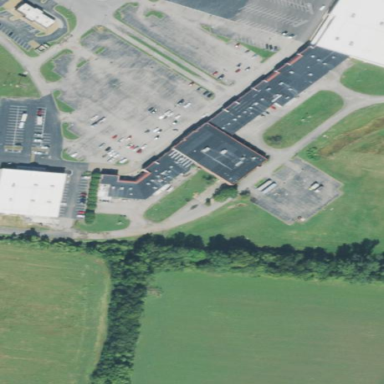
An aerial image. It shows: Mall building.